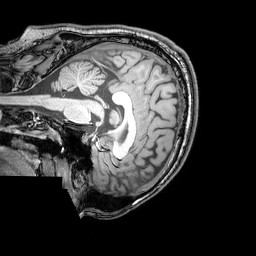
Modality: T1w
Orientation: sagittal
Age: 25
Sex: male
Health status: healthy
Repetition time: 0.081 s
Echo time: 0.037 s